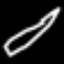
Label: pencil